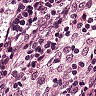
Metastatic tissue present: no